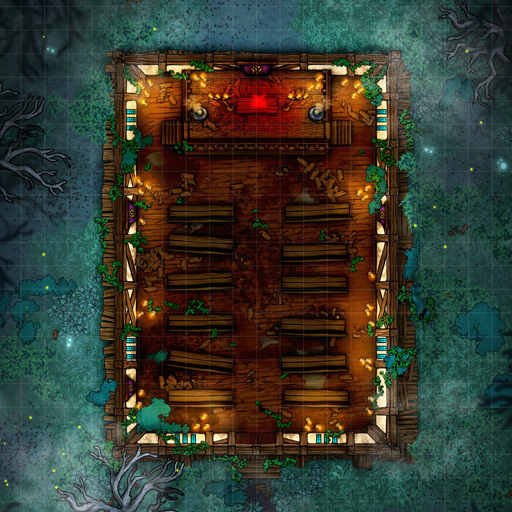
A D&D Grid Map interior temple (Old Swamp Temple Map)